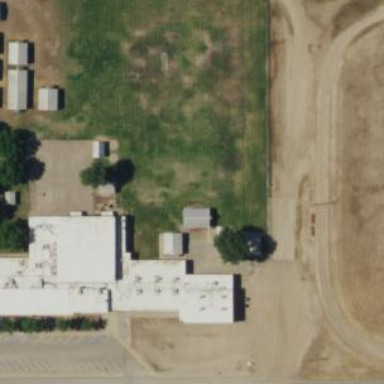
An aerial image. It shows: School.